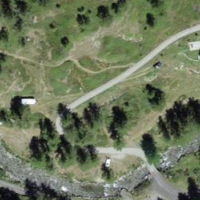
EUNIS habitat code: 31
Species observed at this site:
Cyaniris semiargus
Erebia tyndarus
Erynnis tages